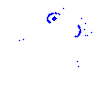
Particle: kaon